Question: Is there a filter available to remove a specific device or a specific Crash from firebase crashlytics?
I have been getting a crash and i want Firebase to ignore it, From the list as well as the Analyitcs above.
[]
Hoping for help!!
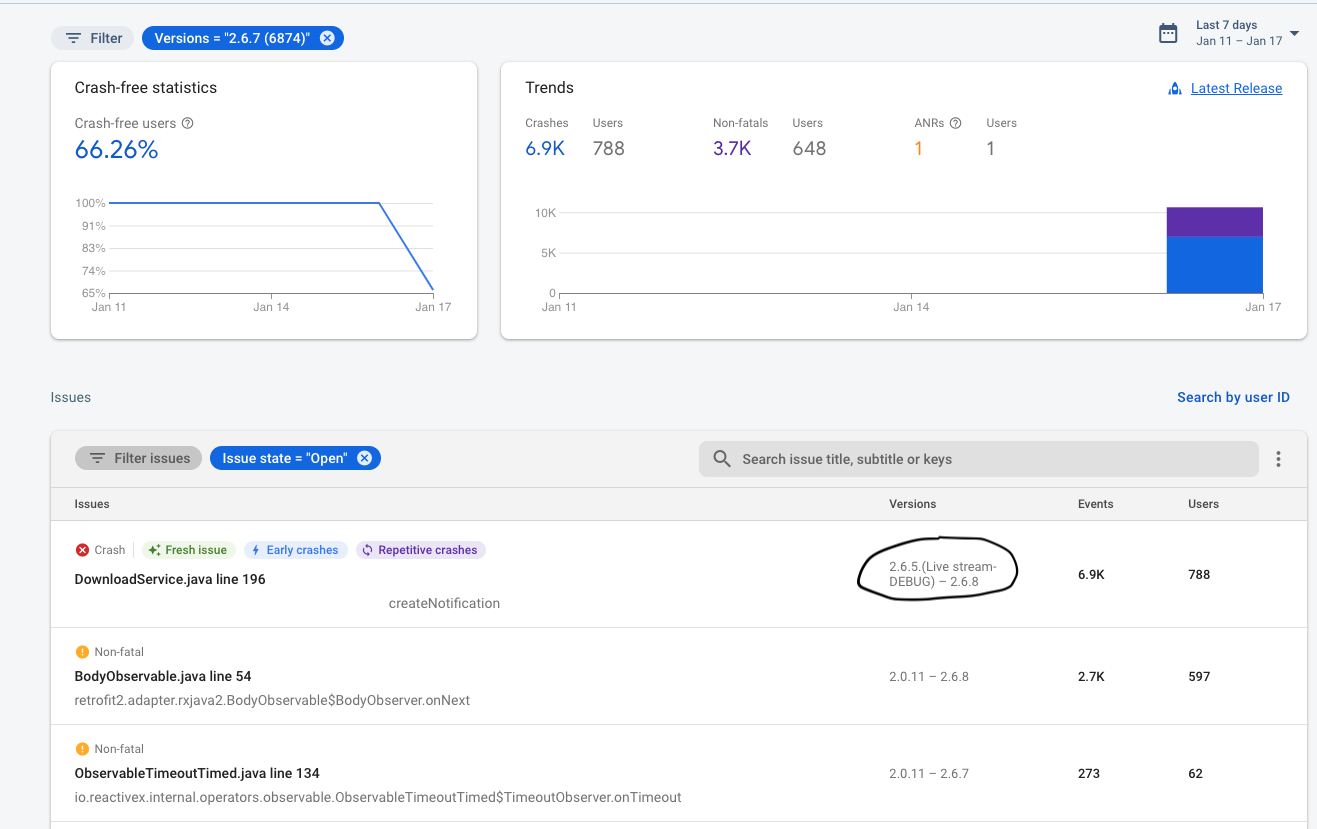
Answer: There is an option to close or mute selected issues, you can use one of this options depending on what you need. Then, when using the filter 'Issue state = "Open"' those won't show up in the list. Check this screenshot:
<URL>
However, this will affect only the issue list, it doesn't affect the stats. Especially the 'Crash-Free Users' because this information comes from Analytics and not from Crashlytics. Check this <URL> for reference.